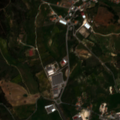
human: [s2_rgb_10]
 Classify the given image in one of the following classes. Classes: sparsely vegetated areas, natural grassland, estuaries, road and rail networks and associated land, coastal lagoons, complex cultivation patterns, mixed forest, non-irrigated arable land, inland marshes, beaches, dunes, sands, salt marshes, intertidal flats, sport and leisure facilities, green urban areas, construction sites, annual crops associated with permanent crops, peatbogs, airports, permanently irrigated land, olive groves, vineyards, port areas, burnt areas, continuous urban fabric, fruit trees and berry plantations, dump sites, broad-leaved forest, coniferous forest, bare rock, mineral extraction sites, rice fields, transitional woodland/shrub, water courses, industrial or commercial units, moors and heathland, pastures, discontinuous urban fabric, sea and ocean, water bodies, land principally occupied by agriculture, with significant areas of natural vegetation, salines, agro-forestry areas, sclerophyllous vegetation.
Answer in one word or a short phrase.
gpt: continuous urban fabric, discontinuous urban fabric, non-irrigated arable land, olive groves, annual crops associated with permanent crops, transitional woodland/shrub